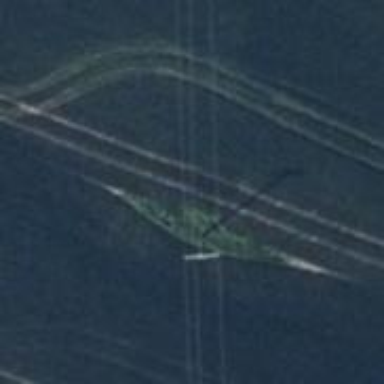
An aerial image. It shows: Power pole.